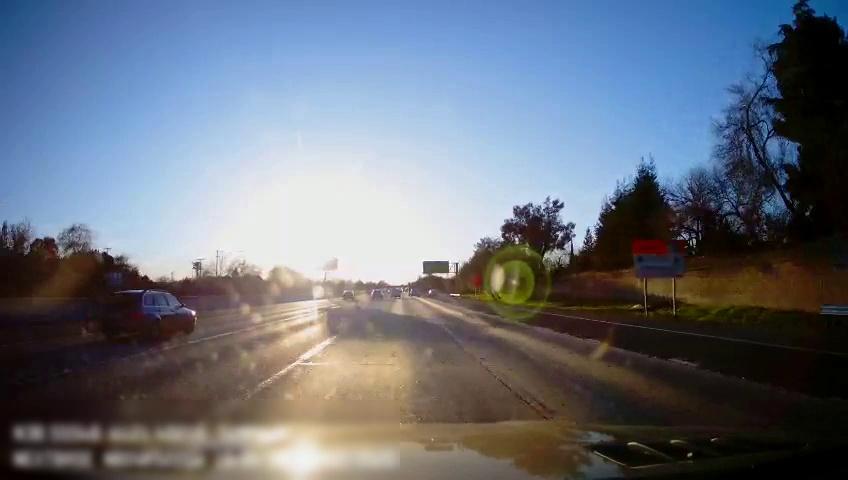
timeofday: Day
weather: Sunny
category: Drivable Space
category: Vehicles | Truck
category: Vehicles | SUV
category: Vehicles | SUV
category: Vehicles | SUV
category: Vehicles | SUV
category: Lanes | Alternate Lane
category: Lanes | Current Lane
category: Lanes | Alternate Lane
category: Lanes | Alternate Lane
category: Traffic | Signs
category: Traffic | Signs
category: Traffic | Signs